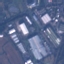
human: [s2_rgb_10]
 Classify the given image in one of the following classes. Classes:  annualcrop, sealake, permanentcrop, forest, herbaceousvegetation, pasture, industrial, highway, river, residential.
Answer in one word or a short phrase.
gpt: Industrial